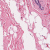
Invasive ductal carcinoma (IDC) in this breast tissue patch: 0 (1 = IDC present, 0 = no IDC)